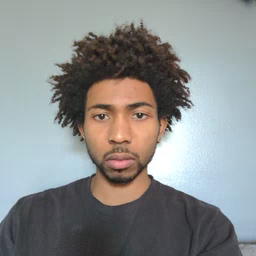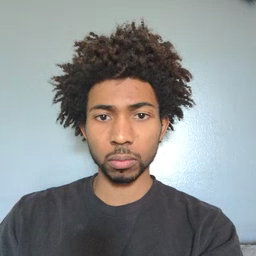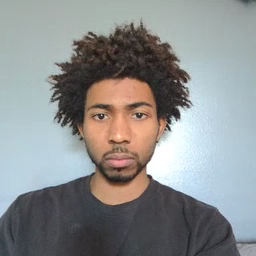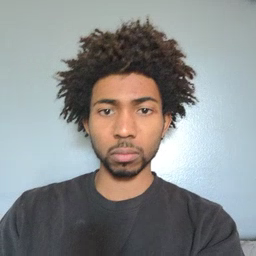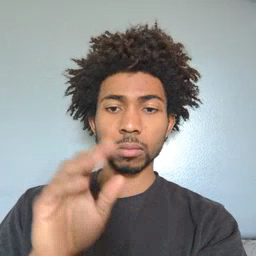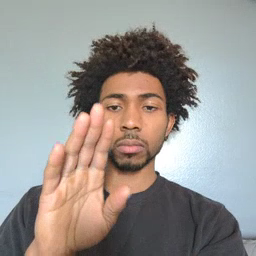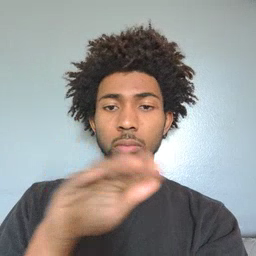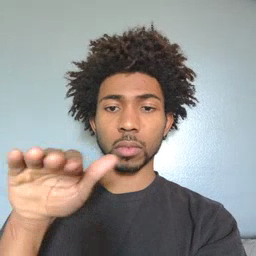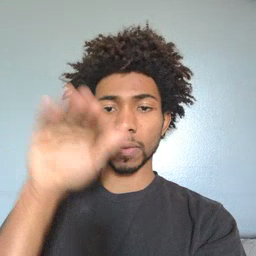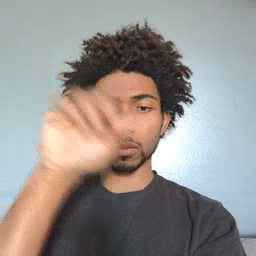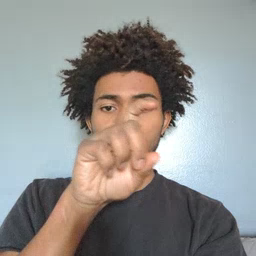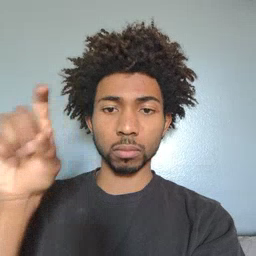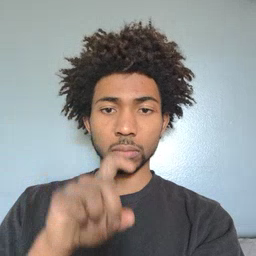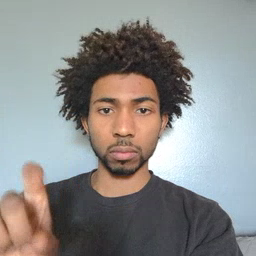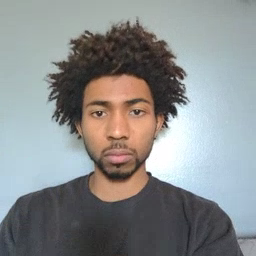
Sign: closet